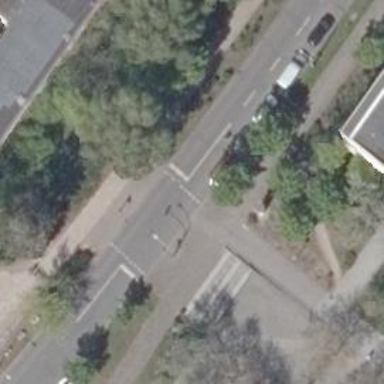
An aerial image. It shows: Road with traffic signals at crossing.